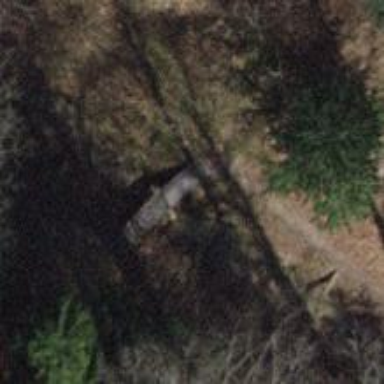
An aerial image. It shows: Path leading to bridge.